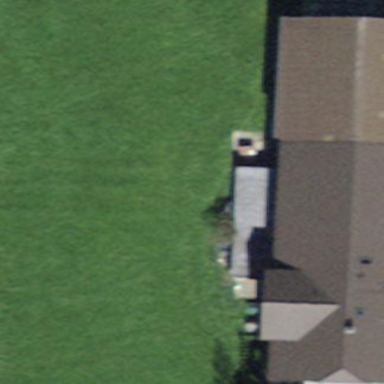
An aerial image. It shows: Farm building.